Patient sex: F
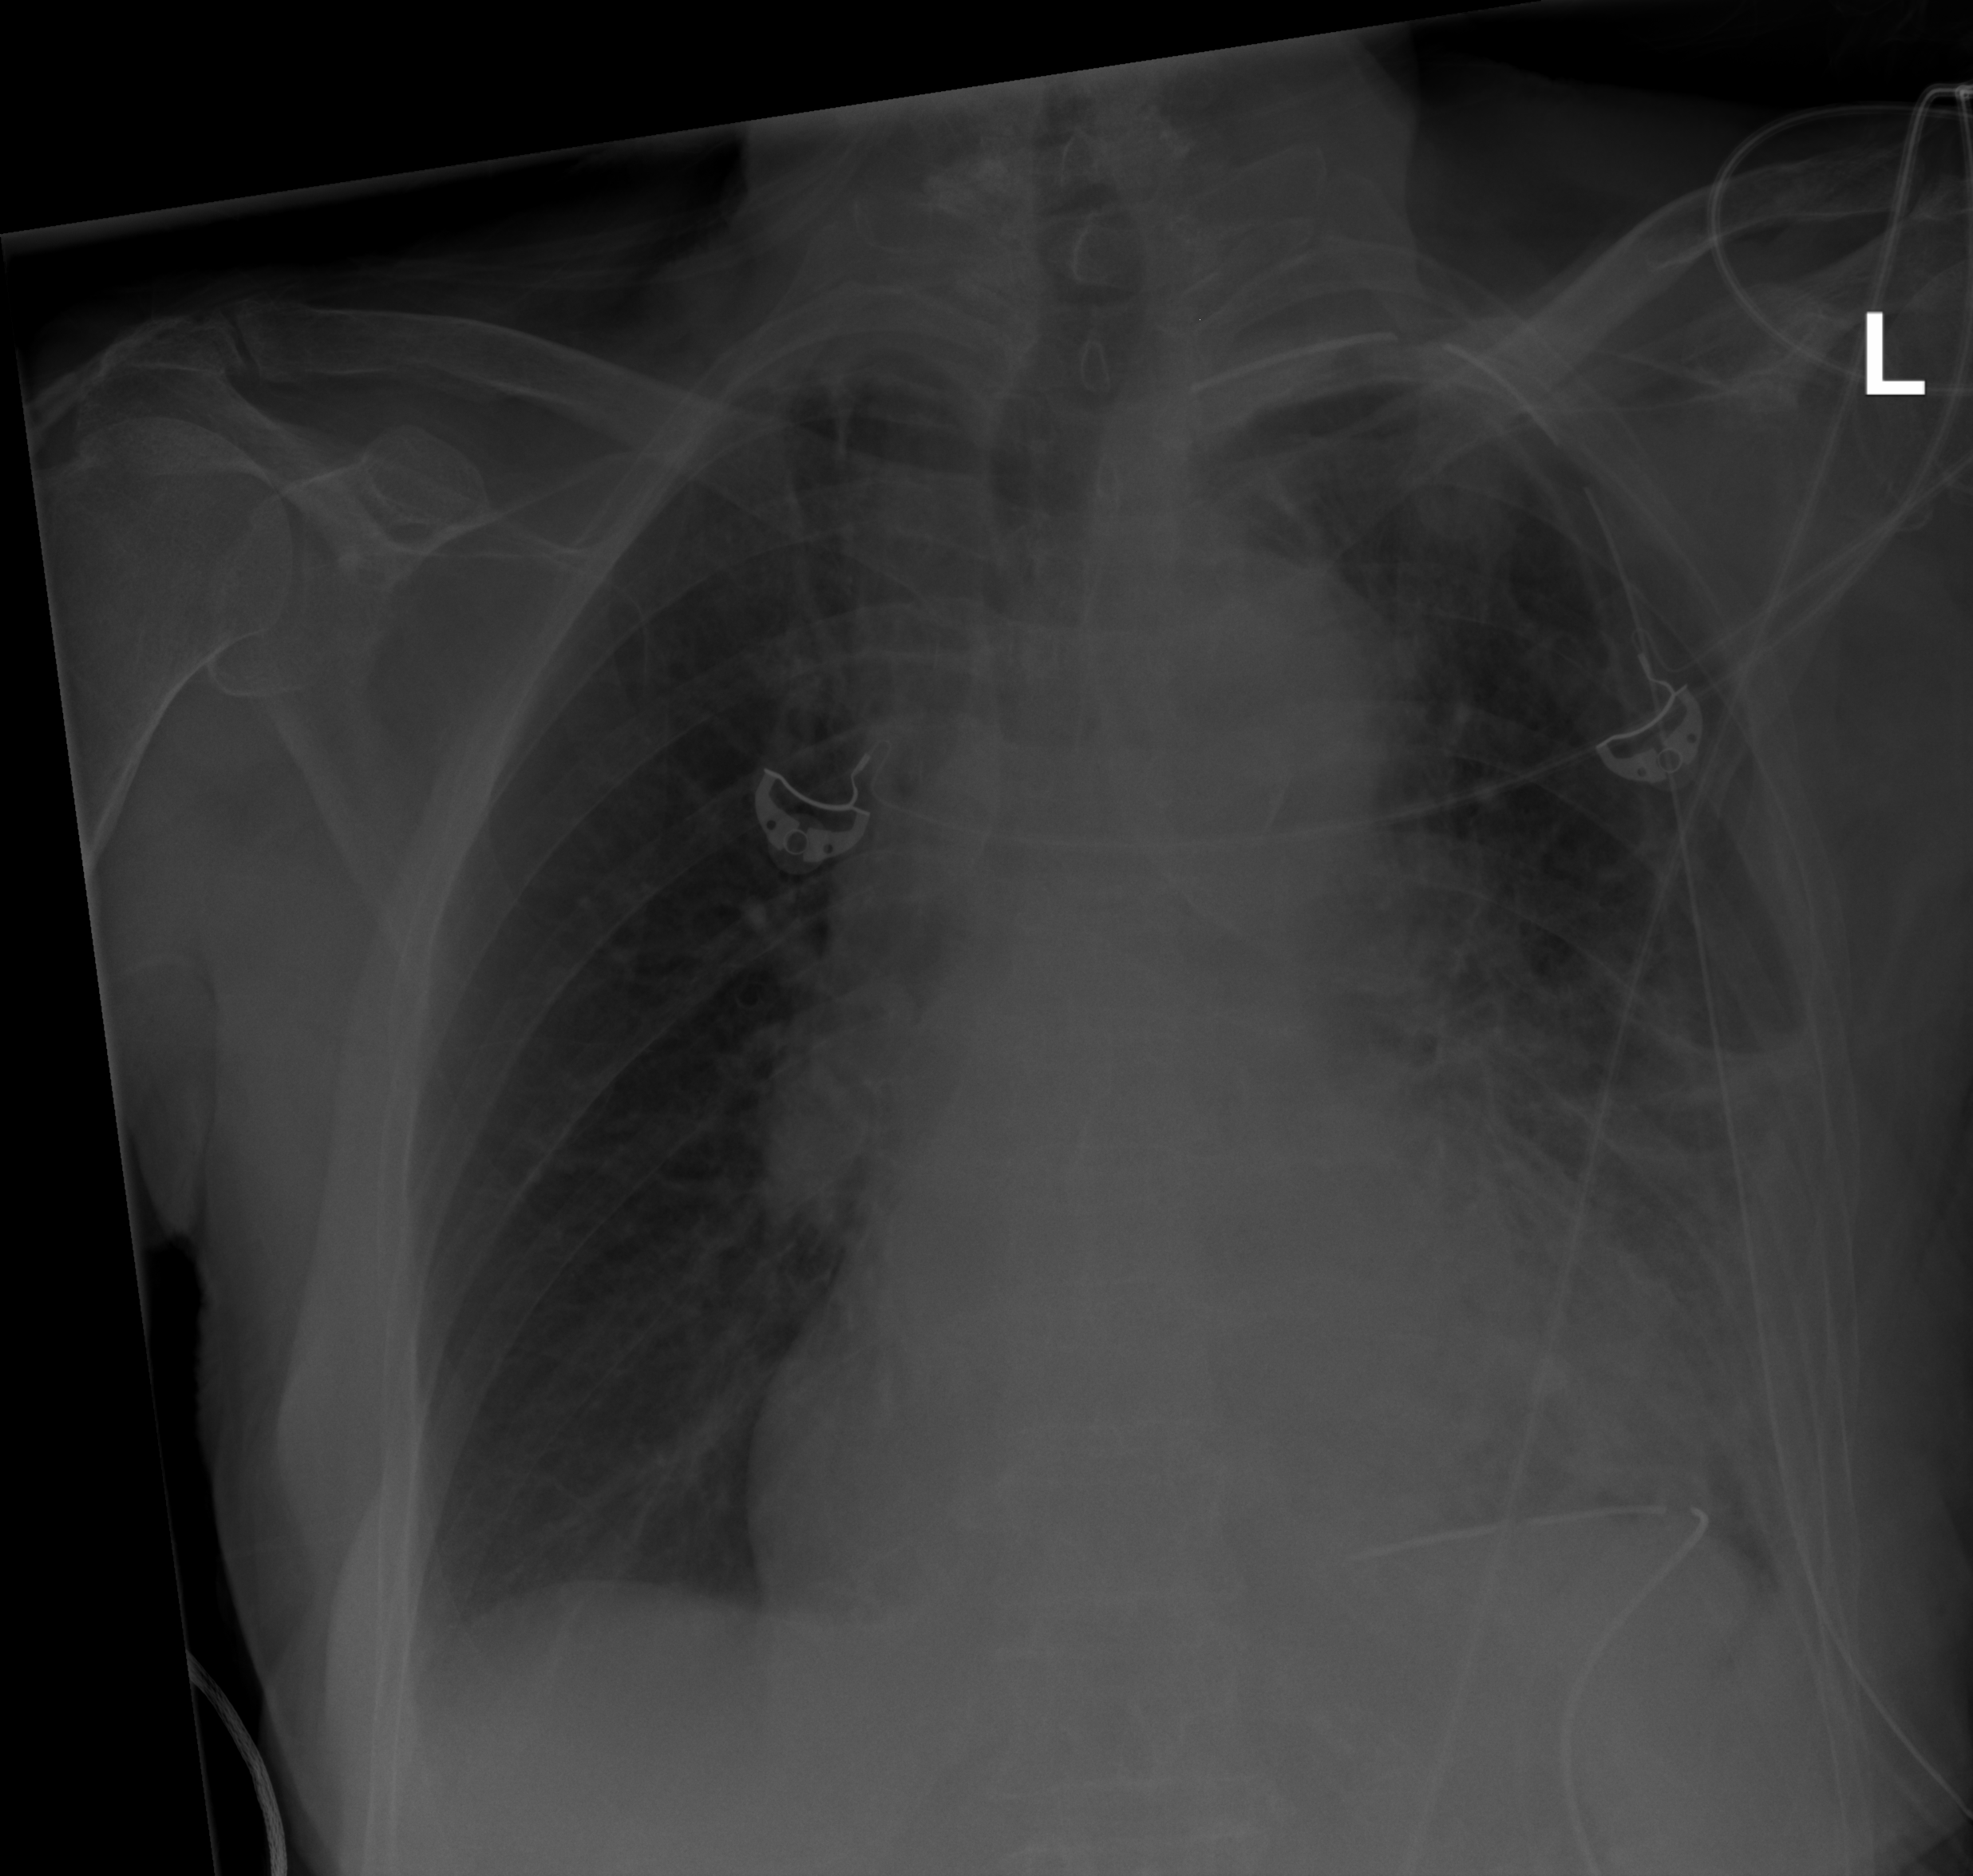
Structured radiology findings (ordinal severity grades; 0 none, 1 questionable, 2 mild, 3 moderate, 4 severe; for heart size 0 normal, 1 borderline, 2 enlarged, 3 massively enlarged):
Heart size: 2
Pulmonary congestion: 1
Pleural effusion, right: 0
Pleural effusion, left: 1
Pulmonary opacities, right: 0
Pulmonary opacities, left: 3
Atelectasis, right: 0
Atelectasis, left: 2